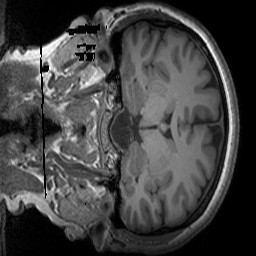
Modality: T1w
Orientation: coronal
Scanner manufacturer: siemens
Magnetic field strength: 3 T
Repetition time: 1.9 s
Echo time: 0.00267 s